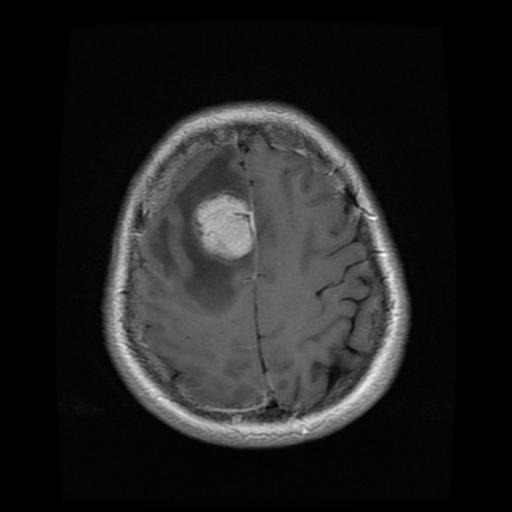
Label: meningioma